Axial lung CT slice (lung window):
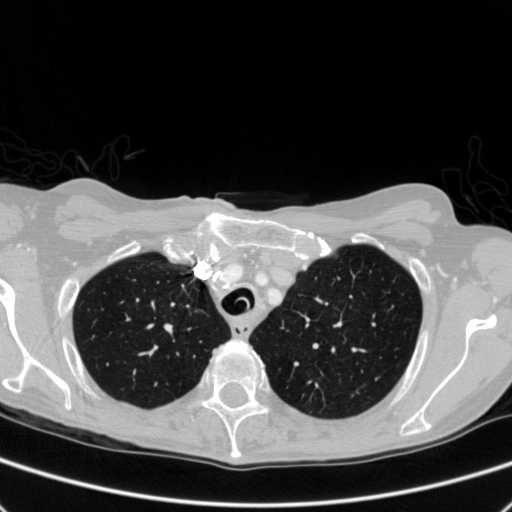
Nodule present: no